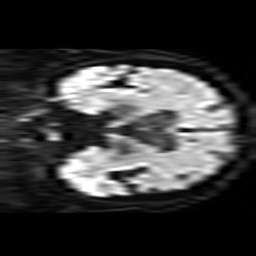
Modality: TRACE
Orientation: coronal
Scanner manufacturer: philips
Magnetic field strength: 3 T
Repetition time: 4.038 s
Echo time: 0.05944 s